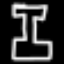
Label: hourglass